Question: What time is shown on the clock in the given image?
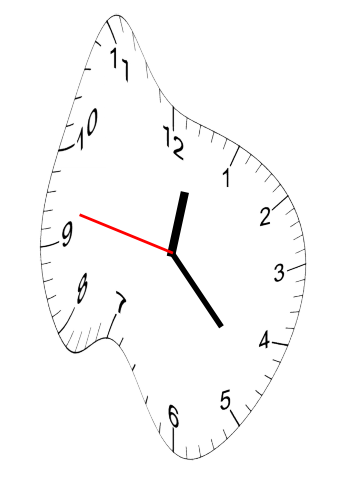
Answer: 12:22:47